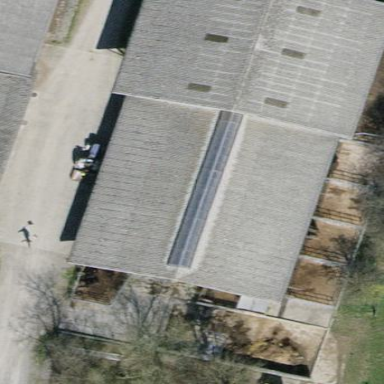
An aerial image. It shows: Farm auxiliary building.